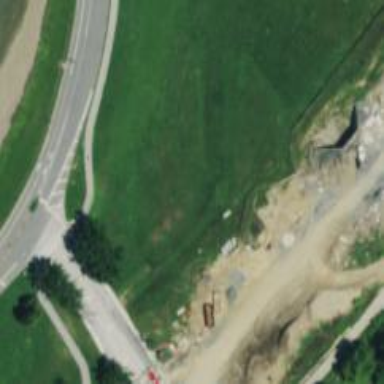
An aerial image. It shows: Disc golf tee.